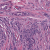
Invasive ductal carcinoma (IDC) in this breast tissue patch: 1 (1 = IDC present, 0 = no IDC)